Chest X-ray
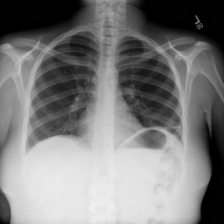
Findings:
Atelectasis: positive
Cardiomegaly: negative
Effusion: negative
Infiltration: negative
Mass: negative
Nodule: negative
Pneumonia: negative
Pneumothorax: negative
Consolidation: negative
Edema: negative
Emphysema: negative
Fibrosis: positive
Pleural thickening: negative
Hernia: negative